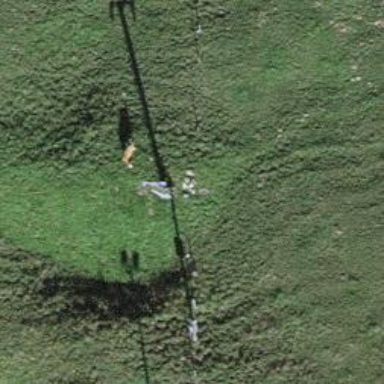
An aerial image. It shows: Pylon for aerialway.